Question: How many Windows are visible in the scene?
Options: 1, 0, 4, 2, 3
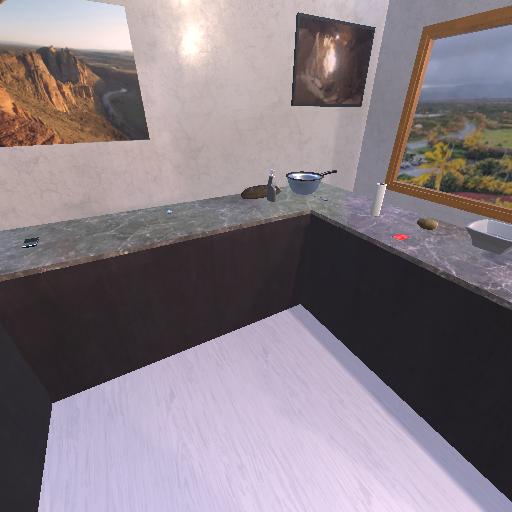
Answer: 1